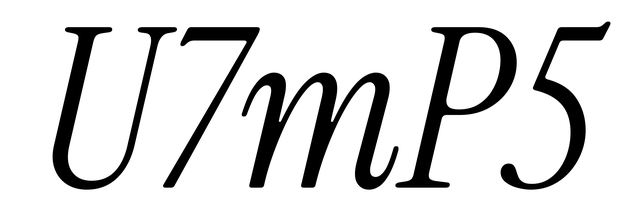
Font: InstrumentSerif-Italic